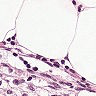
Metastatic tissue present: no